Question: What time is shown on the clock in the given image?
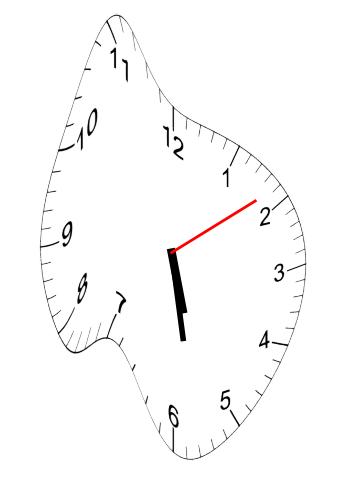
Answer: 05:28:09